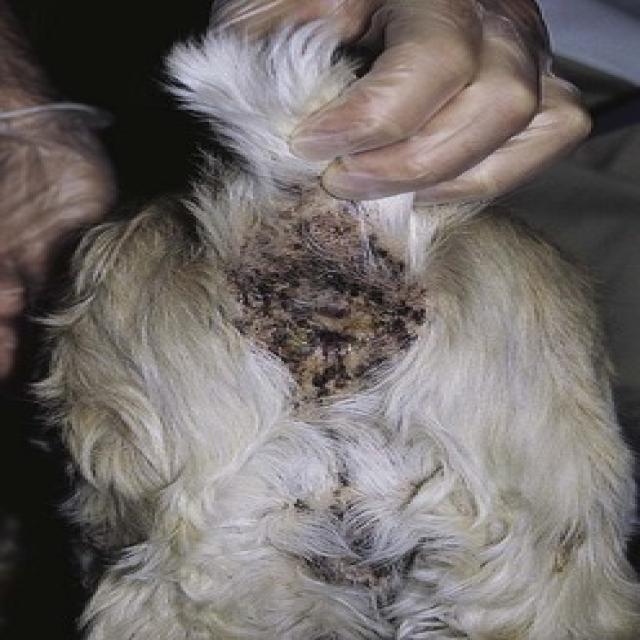
Canine hypersensitivity reaction — allergic skin response with urticaria, erythema, pruritus, and angioedema. May be food, environmental, or flea allergy related.